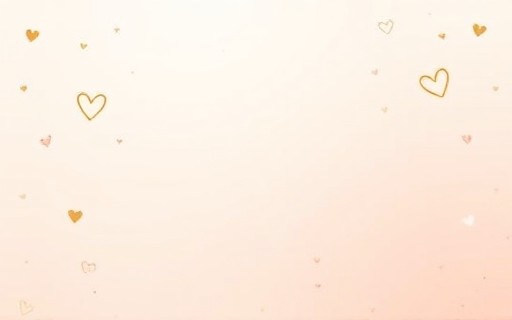
Category: Anniversary